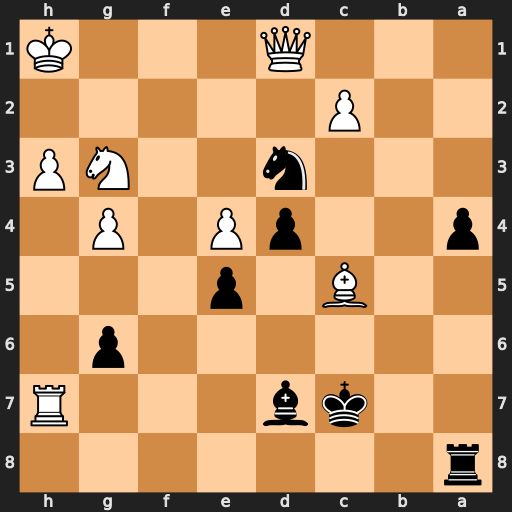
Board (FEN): r7/2kb3R/6p1/2B1p3/p2pP1P1/3n2NP/2P5/3Q3K
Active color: b
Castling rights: -
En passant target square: -
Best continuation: Nf2+ Kg1 Nxd1